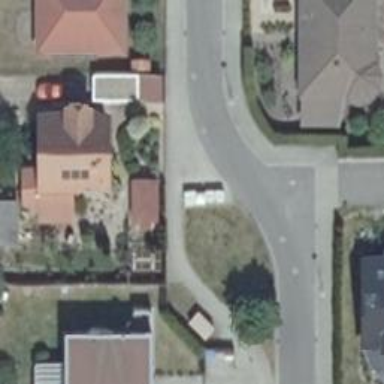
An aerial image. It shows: Residential road with sidewalks on both sides.